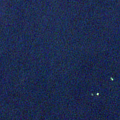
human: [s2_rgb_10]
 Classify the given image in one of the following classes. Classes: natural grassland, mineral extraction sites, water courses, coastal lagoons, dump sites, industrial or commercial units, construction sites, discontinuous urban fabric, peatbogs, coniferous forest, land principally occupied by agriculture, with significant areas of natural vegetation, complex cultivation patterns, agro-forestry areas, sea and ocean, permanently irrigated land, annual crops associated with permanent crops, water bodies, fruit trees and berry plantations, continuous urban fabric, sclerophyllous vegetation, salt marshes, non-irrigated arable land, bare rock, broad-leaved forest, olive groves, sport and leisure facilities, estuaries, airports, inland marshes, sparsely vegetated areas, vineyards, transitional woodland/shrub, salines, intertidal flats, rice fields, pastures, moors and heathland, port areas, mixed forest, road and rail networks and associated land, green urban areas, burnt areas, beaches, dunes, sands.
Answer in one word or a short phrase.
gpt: water bodies